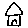
Label: house